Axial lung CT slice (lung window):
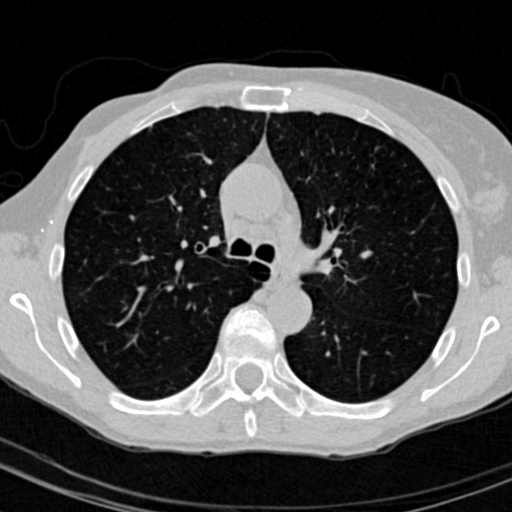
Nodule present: no